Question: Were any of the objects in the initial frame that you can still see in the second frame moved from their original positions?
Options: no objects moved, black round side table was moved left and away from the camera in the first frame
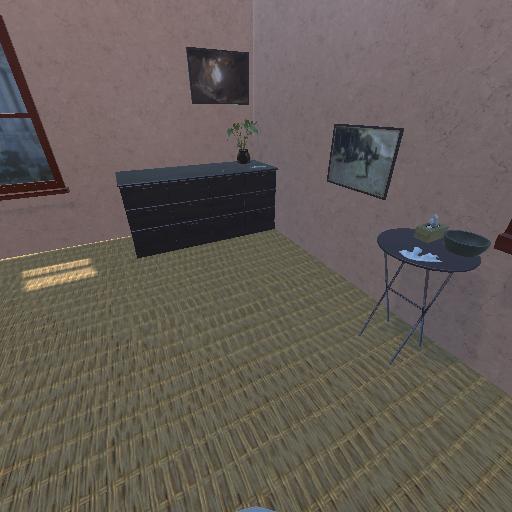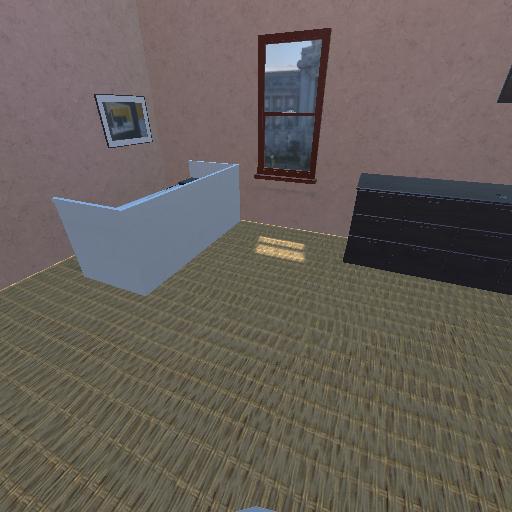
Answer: no objects moved